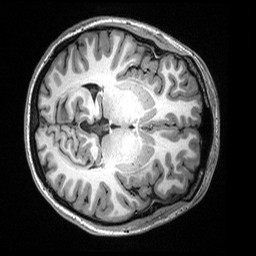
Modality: T1w
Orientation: axial
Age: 27
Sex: female